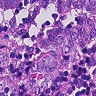
Metastatic tissue present: yes